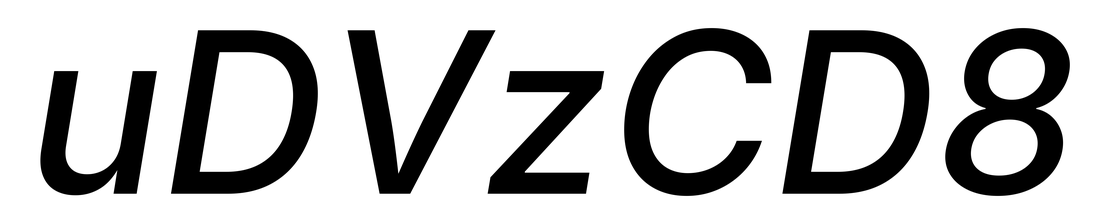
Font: Inter-Italic_Medium_Italic